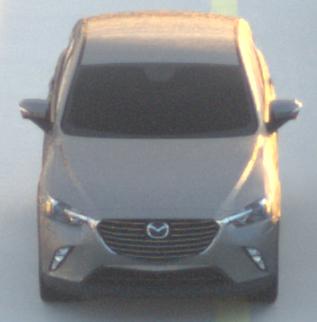
Make: Mazda
Model: CX-3 SKYACTIV-G 120
Detailed model: CX-3 (DK)
Model produced from: 2015/06
Model produced until: 2018/06
Doors: 5
Color: gray
Road condition: dry road
Daytime: sunrise or sunset
Contrast: medium contrast